Question: I have a ninput and two spans, each with a jquery ui icon that I am trying to display inline in a jquery ui dialog.
The problem occurs when I try to apply ui-state-error to the span.
Outside the dialog the icons works fine, inside the dialog however the icon does not show up correctly... !

Ideas???
<URL>
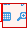
Answer: If you give your popup 'div' an 'ID', you add the following to your CSS to fix the issue:
'''
#popupDiv > .ui-state-error {
background-position: -32px -192px;
}
'''
That should cause minimal impact on whatever else you have on the page.
<URL>